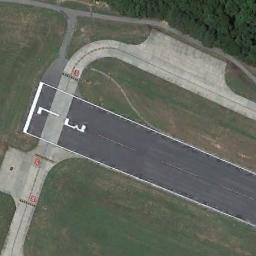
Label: runway